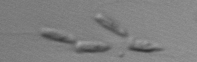
Label: Dinobryon